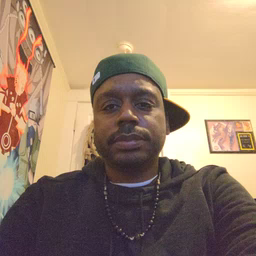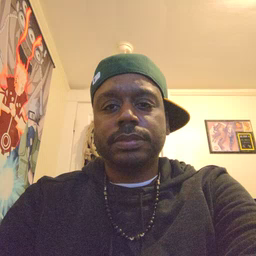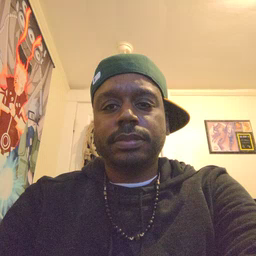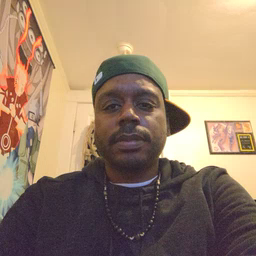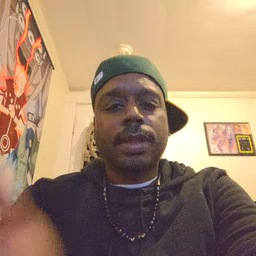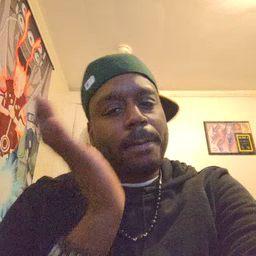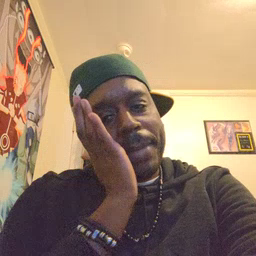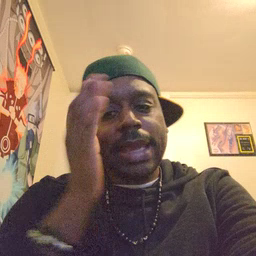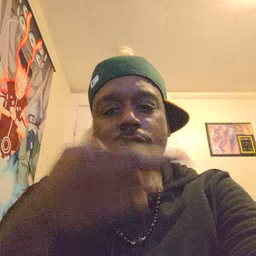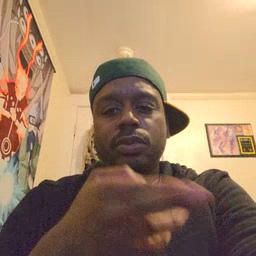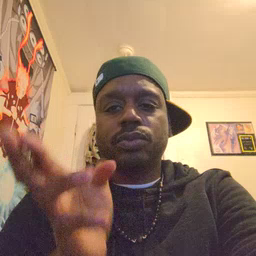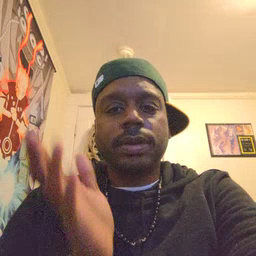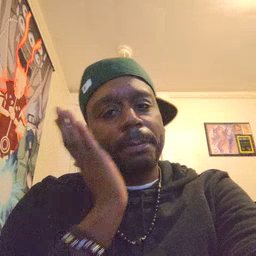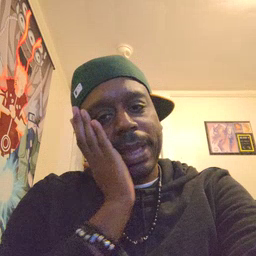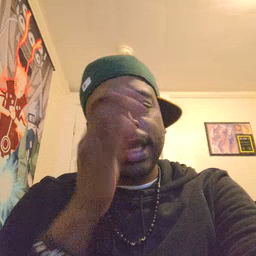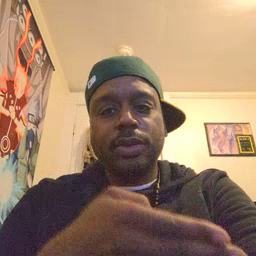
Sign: bedroom